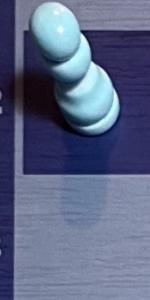
Label: Empty